Question: I have an XML file that has a ScrollView with one child LinearLayout. in tried to inflate a layout which has a TableLayout and some other child views. but for some reason that last button in the tableTable layout is not fully visible.
For trial i moved the button up..but the same happened to the last textView..so i can get from that the problem is either with ScrollView-LinearLayout or TableLayout.
'''
<ScrollView xmlns:android="http://schemas.android.com/apk/res/android"
xmlns:tools="http://schemas.android.com/tools"
android:layout_width="match_parent"
android:layout_height="match_parent"
android:layout_weight="1"
android:padding="15dp"
android:fillViewport="true"
android:scrollbars="none"
tools:context=".MainActivity" >
<LinearLayout
android:id="@+id/lo1"
android:layout_width="fill_parent"
android:layout_height="fill_parent"
android:background="@drawable/border"
android:animateLayoutChanges="true"
android:orientation="vertical" >
</LinearLayout>
</ScrollView>
'''
'''
<?xml version="1.0" encoding="utf-8"?>
<TableLayout xmlns:android="http://schemas.android.com/apk/res/android"
android:id="@+id/LiLayout1"
android:layout_width="fill_parent"
android:layout_height="wrap_content"
android:gravity="left">
<com.example.tamarud.FontTextView
android:id="@+id/textv"
android:layout_width="fill_parent"
android:layout_height="wrap_content"
android:layout_marginTop="10dp"
android:gravity="center"
android:text="La campagne Rebelle"
android:textColor="#611711" />
<com.example.tamarud.Header2
android:id="@+id/TextView01"
android:layout_width="fill_parent"
android:layout_height="wrap_content"
android:gravity="center"
android:text="(Pour la destitution de Mohamed Mursi Al Ayat)" />
<LinearLayout
android:id="@+id/LinearLayout2"
android:layout_width="match_parent"
android:layout_height="wrap_content"
android:orientation="vertical"
android:padding="20dp" >
<com.example.tamarud.Bodytext
android:layout_width="match_parent"
android:layout_height="wrap_content"
android:gravity="left"
android:text="* Parce que la securite n'a pas ete retrouvee a Ce jour ... On vous refuse" />
<com.example.tamarud.Bodytext
android:layout_width="wrap_content"
android:layout_height="wrap_content"
android:gravity="left"
android:text="* Parce que le demunis est toujours ignore ... On vous refuse" />
<com.example.tamarud.Bodytext
android:layout_width="wrap_content"
android:layout_height="wrap_content"
android:gravity="left"
android:text="* Parce que nous sommes encore en train de mendier des prets de l'exterieur ... On vous refuse" />
<TableRow
android:id="@+id/LinearLayout2"
android:layout_width="match_parent"
android:layout_height="wrap_content"
android:gravity="center"
android:layout_marginTop="5dip"
android:layout_marginBottom="5dip">
<com.example.tamarud.Bodytext
android:layout_width="0dip"
android:layout_weight="1"
android:layout_height="wrap_content"
android:background="#611711"
android:paddingBottom="10dp"
android:paddingLeft="15dp"
android:paddingRight="15dp"
android:paddingTop="10dp"
android:text="Quartier"
android:textColor="#FFFFFF"/>
<Spinner
android:id="@+id/spinner01"
android:layout_width="0dip"
android:layout_weight="2"
android:layout_height="wrap_content" />
</TableRow>
<TableRow
android:id="@+id/LinearLayout2"
android:layout_width="match_parent"
android:layout_height="wrap_content"
android:gravity="center"
android:layout_marginTop="5dip"
android:layout_marginBottom="5dip">
<com.example.tamarud.Bodytext
android:layout_width="0dip"
android:layout_weight="1"
android:layout_height="wrap_content"
android:background="#611711"
android:paddingBottom="10dp"
android:paddingLeft="15dp"
android:paddingRight="15dp"
android:paddingTop="10dp"
android:text="E-mail"
android:textColor="#FFFFFF" />
<EditText
android:id="@+id/EditText07"
android:layout_width="0dip"
android:layout_weight="2"
android:layout_height="wrap_content"
android:gravity="left"
android:hint="Entrez E-mail"
android:imeOptions="actionNext"
android:textColor="#000000" />
</TableRow>
</LinearLayout>
<Button
android:id="@+id/submit"
android:layout_width="match_parent"
android:layout_height="wrap_content"
android:layout_marginLeft="50dp"
android:layout_marginRight="50dp"
android:layout_marginTop="5dp"
android:background="#611711"
android:paddingBottom="10dp"
android:paddingLeft="15dp"
android:paddingRight="15dp"
android:paddingTop="10dp"
android:text="I Accept"
android:textColor="#FFFFFF"
android:textSize="25sp" />
</TableLayout>
'''

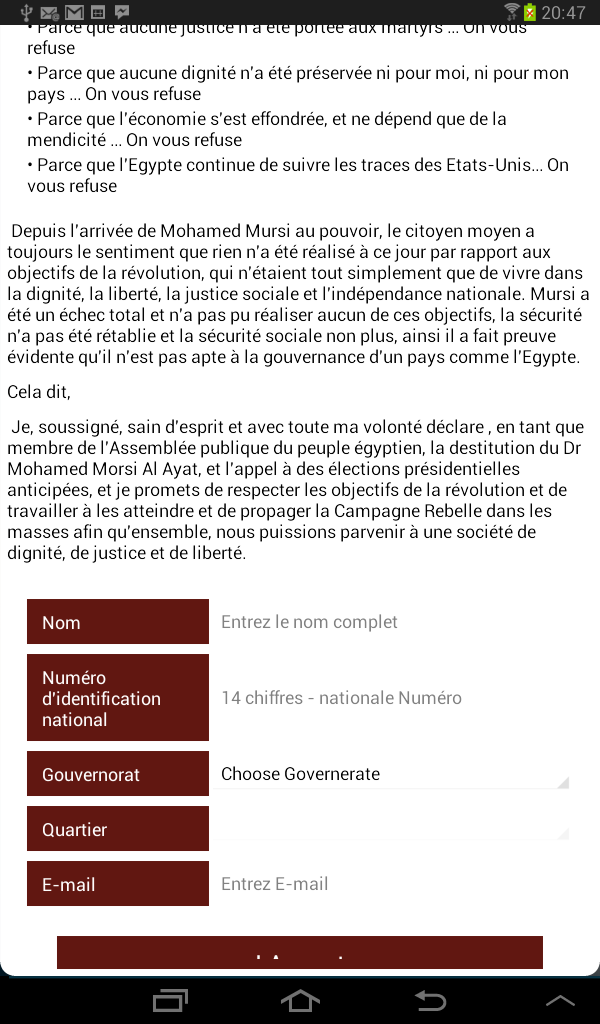
Answer: The only solution is to wrap the in a and give them both and of